Question: I have a simple donut graph with fill-in animation. The problem is that I get two separate paths. (Es. 10% bar gives me 0-10% and then space and then another 10%.
I have tried playing around with the different variables but I can't figure out what I am doing wrong, any help? I have used this: <URL>
Here's a screen:

'''
.svg-item {
flex: 1;
font-size: 16px;
max-width: 120px;
animation: donutfade 1s;
margin: 0 auto;
}
.data-des {
font-size: 0.7em;
display: block;
font-weight: bold;
text-align: center;
margin-top: 10px;
}
@keyframes donutfade {
/* this applies to the whole svg item wrapper */
0% {
opacity: 0.2;
}
100% {
opacity: 1;
}
}
.donut-ring-ext {
stroke: #50b180;
}
.donut-segment {
transform-origin: center;
}
.donut-segment-2 {
stroke: #a8df8a;
animation: donut1 1s;
}
.donut-segment-3 {
stroke: #a8df8a;
animation: donut2 1s;
}
.donut-segment-4 {
stroke: #a8df8a;
animation: donut3 1s;
}
.donut-percent {
color: #3c8560;
animation: donutfadelong 1s;
}
@keyframes donutfadelong {
0% {
opacity: 0;
}
100% {
opacity: 1;
}
}
@keyframes donut1 {
0% {
stroke-dasharray: 0 100;
}
100% {
stroke-dasharray: 10 90;
}
}
@keyframes donut2 {
0% {
stroke-dasharray: 0, 100;
}
100% {
stroke-dasharray: 20, 80;
}
}
@keyframes donut3 {
0% {
stroke-dasharray: 0, 100;
}
100% {
stroke-dasharray: 50, 50;
}
}
.donut-label {
font-size: 0.28em;
font-weight: 700;
line-height: 1;
fill: #000;
transform: translateY(0.25em);
}
.donut-percent {
font-size: 0.5em;
line-height: 1;
transform: translateY(0.5em);
font-weight: 100;
}
.donut-data {
font-size: 0.12em;
line-height: 1;
transform: translateY(0.5em);
text-align: center;
text-anchor: middle;
color: #666;
fill: #666;
animation: donutfadelong 1s;
}
'''
'''
<div class="svg-item">
<svg width="100%" height="100%" viewBox="0 0 40 40" class="donut">
<circle
class="donut-hole"
cx="20"
cy="20"
r="15.91549430918954"
fill="#fff"
></circle>
<circle
class="donut-ring-ext"
cx="20"
cy="20"
r="19"
fill="transparent"
stroke-width="2"
></circle>
<circle
class="donut-segment donut-segment-2"
cx="20"
cy="20"
r="22"
fill="transparent"
stroke-width="2"
stroke-dasharray="10 90"
stroke-dashoffset="-5"
></circle>
<g class="donut-text donut-text-1">
<text y="50%" transform="translate(0, 2)">
<tspan
x="50%"
text-anchor="middle"
class="donut-percent"
>
10%
</tspan>
</text>
</g>
<span class="data-des">Amet dolorem sit</span>
</svg>
</div>
'''
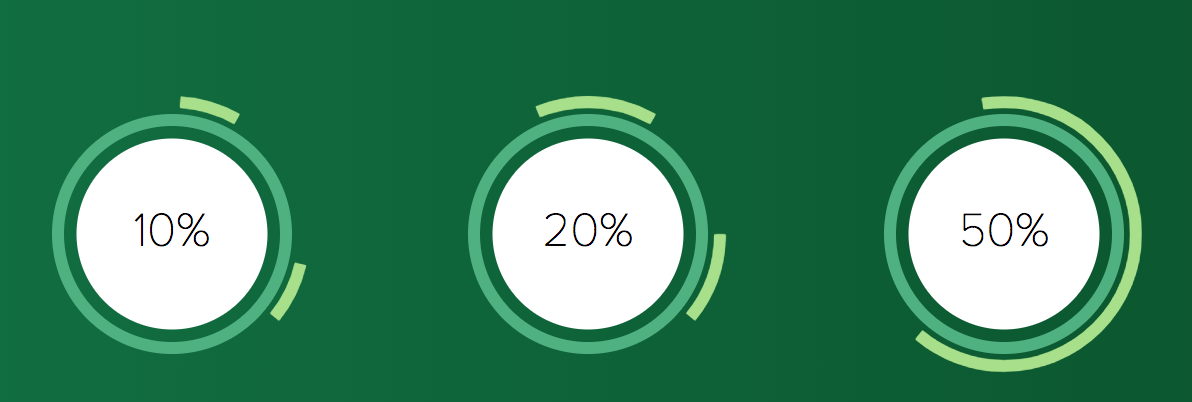
Answer: You need to animate the stroke-dashoffset attribute. At the beginning stroke-dasharay = the path's total length (calculated with '.getTotalLength()'). Since you are using only one value the dashes and the gaps are of equal length.
'''
stroke-dasharray="137.35"
'''
Also the 'stroke-dashoffset="137.35"'. This means that you don't see the dash. In this moment your stroke is the gap.
Next you are animating the 'stroke-dashoffset'. If you want to see 10% of the dash yoi need to animate the 'stroke-dashoffset' from 100% to 90% i.e
'''
100% {
stroke-dashoffset: 123.6;
}
'''
I hope it helps.
'''
.svg-item {
flex: 1;
font-size: 16px;
max-width: 400px;
margin: 0 auto;
}
.data-des {
font-size: 0.7em;
display: block;
font-weight: bold;
text-align: center;
margin-top: 10px;
}
.donut-ring-ext {
stroke: #50b180;
}
.donut-segment {
transform-origin: center;
}
.donut-segment-2 {
stroke: #a8df8a;
animation: donut1 1s forwards;
}
.donut-segment-3 {
stroke: #a8df8a;
animation: donut2 1s;
}
.donut-segment-4 {
stroke: #a8df8a;
animation: donut3 1s;
}
.donut-percent {
color: #3c8560;
animation: donutfadelong 1s;
}
@keyframes donut1 {
100% {
stroke-dashoffset: 123.6;
}
}
.donut-label {
font-size: 0.28em;
font-weight: 700;
line-height: 1;
fill: #000;
transform: translateY(0.25em);
}
.donut-percent {
font-size: 0.5em;
line-height: 1;
transform: translateY(0.5em);
font-weight: 100;
}
.donut-data {
font-size: 0.12em;
line-height: 1;
transform: translateY(0.5em);
text-align: center;
text-anchor: middle;
color: #666;
fill: #666;
animation: donutfadelong 1s;
}
svg{border:1px solid}
'''
'''
<div class="svg-item">
<svg viewBox="-30 -10 100 100" class="donut">
<g transform="rotate(-90 20 20)">
<circle
class="donut-hole"
cx="20"
cy="20"
r="15.91549430918954"
fill="#f00"
></circle>
<circle
class="donut-ring-ext"
cx="20"
cy="20"
r="19"
fill="transparent"
stroke-width="2"
></circle>
<circle
class="donut-segment donut-segment-2"
cx="20"
cy="20"
r="22"
fill="transparent"
stroke-width="2"
stroke-dasharray="137.35"
stroke-dashoffset="137.35"
></circle></g>
<g class="donut-text donut-text-1">
<text y="50%" transform="translate(0, 2)">
<tspan
x="50%"
text-anchor="middle"
class="donut-percent"
>
10%
</tspan>
</text>
</g>
<span class="data-des">Amet dolorem sit</span>
</svg>
</div>
'''